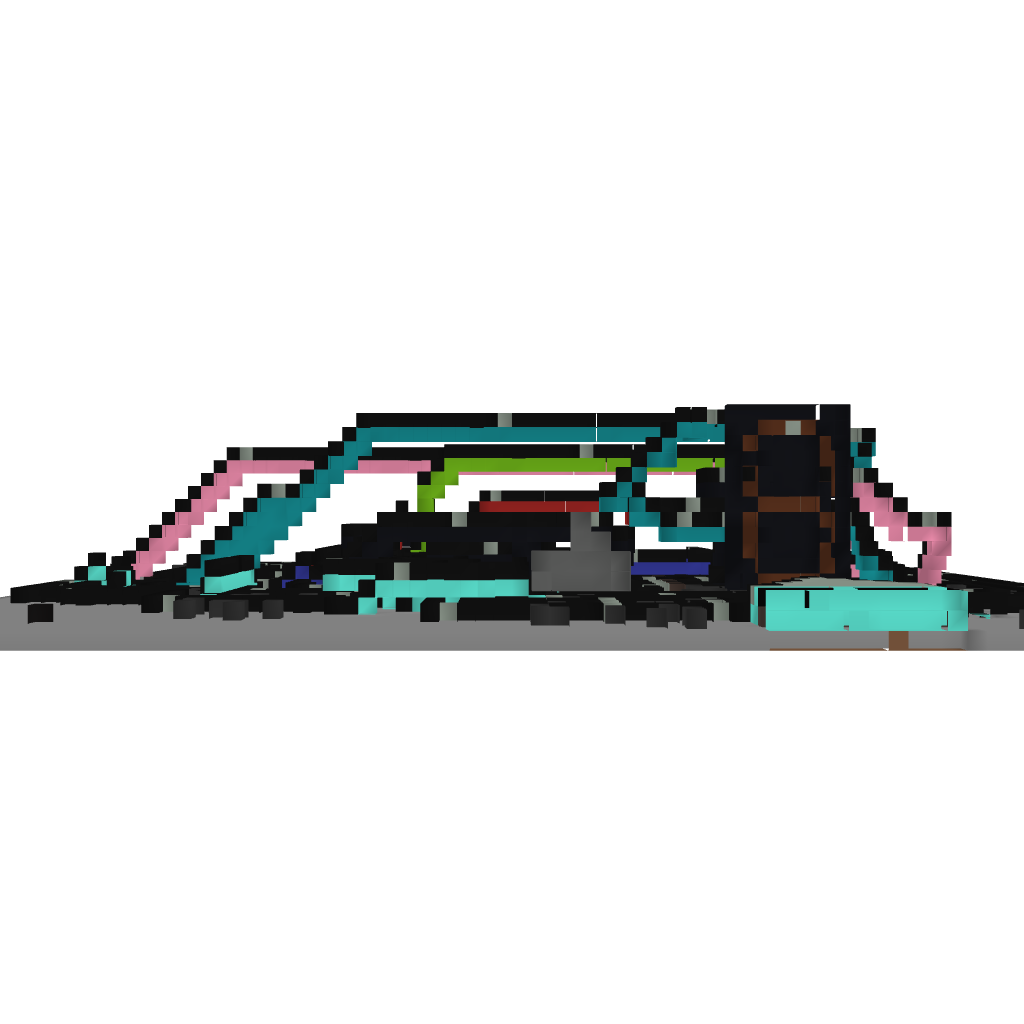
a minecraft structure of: Numbers 0-9